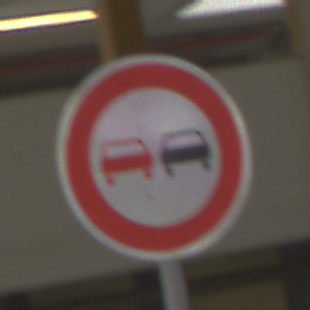
Verkehrszeichen: Ueberholverbot
Umgebung: Roofed, Urban
Tageszeit: Midday
Wetter: Overcast
Licht: Artificial
Jahreszeit: NotSpecified
Kontrast: MediumContrast